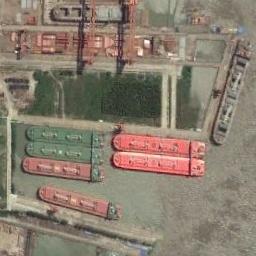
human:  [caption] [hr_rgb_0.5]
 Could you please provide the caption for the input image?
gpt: The grass is beside many boats .

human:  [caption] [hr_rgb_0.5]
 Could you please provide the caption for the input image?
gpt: There are many ships on the shore next to buildings and trees .

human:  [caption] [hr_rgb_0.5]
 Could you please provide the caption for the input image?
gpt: Several ships of different colors are docked at the cargo terminal and a grass is on the bank .

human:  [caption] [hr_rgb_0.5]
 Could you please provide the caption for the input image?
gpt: Seven boats, Such as orange, Green, Are docked at the dock, And there are green plants on the dock .

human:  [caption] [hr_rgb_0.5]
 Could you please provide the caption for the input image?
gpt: There are four red ships and two green ships at the harbor .